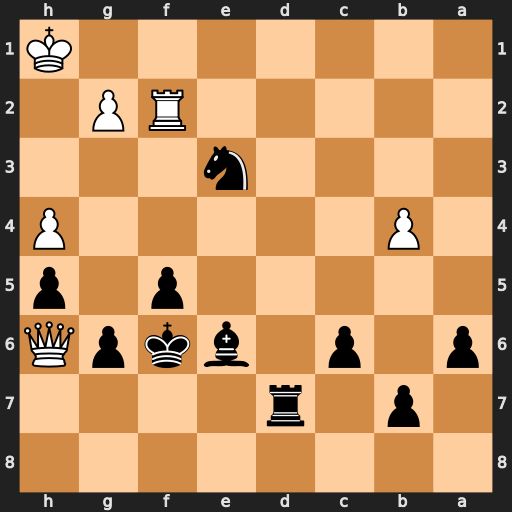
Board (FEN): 8/1p1r4/p1p1bkpQ/5p1p/1P5P/4n3/5RP1/7K
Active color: b
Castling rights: -
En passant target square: -
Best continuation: Rd1+ Kh2 Ng4+